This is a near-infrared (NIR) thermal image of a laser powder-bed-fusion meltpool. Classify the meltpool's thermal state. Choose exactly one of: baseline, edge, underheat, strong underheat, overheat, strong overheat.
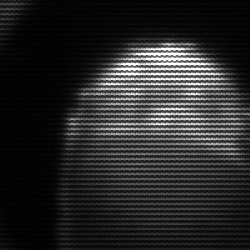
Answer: strong underheat